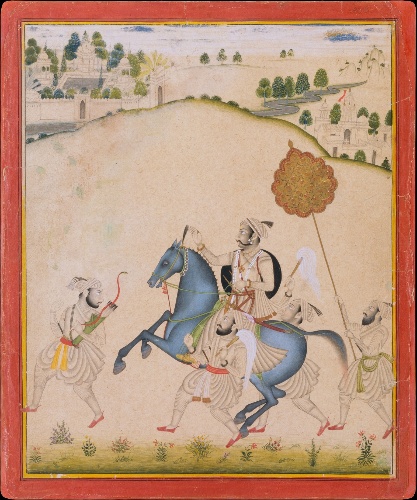
Artist: Stipple Master
Artist bio: Indian, active ca. 1690–1715
Date: ca. 1700–1710
Object type: Painting
Classification: Paintings
Medium: Opaque watercolor and ink on paper
Culture: Western India, Rajasthan, Udaipur
Dimensions: Page: 14 11/16 x 12 1/8 in. (37.3 x 30.8 cm)
Image: 13 3/16 x 10 3/4 in. (33.5 x 27.3 cm)
Department: Asian Art
Credit line: Cynthia Hazen Polsky and Leon B. Polsky Fund, 2002
Accession year: 2002
Repository: Metropolitan Museum of Art, New York, NY